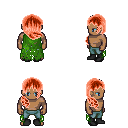
a pixel art fantasy rpg character, male body template, human, dark skin, green tattered cape, teal pants, red right-swept hairstyle, black shoes, four views (front, back, left, right), 2x2 character sprite sheet, small pixel art, hard edges, no anti-aliasing